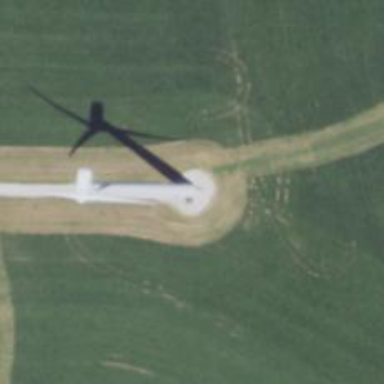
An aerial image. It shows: Wind generator powered by horizontal axis wind turbine.